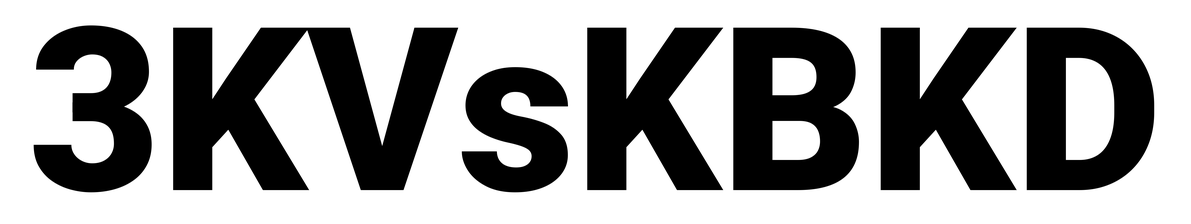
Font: Roboto_Black